Question: I'm configured the Play 1.3 application to use four databases (on three different servers).
There was a problem of leakage connections, this problem has been partially solved, I wrote about this -
<URL>
Now I configure c3p0 connection pool and would like to know how to do it properly.
I created 'c3p0.properties' file inside 'conf' directory.
c3p0.properties:
'''
...
c3p0.acquireIncrement=5
c3p0.maxIdleTime=60
c3p0.maxIdleTimeExcessConnections=10
c3p0.maxPoolSize=200
c3p0.minPoolSize=20
c3p0.numHelperThreads=6
c3p0.unreturnedConnectionTimeout=30
...
'''
In the file application.conf I commented the connection pool settings:
'''
...
# db.hardwareLayer.pool.timeout=10000
# db.hardwareLayer.pool.maxSize=500
# db.hardwareLayer.pool.minSize=100
# db.applicationLayer.pool.timeout=10000
# db.applicationLayer.pool.maxSize=500
# db.applicationLayer.pool.minSize=100
...
etc
'''
Now I read my configurations(just for testing):
'''
ComboPooledDataSource local = (ComboPooledDataSource) DB.datasource;
Logger.info("MaxConnectionAge: " +
local.getMaxConnectionAge());
Logger.info("MaxPoolSize: " +
local.getMaxPoolSize());
Logger.info("NumConnectionsAllUsers: " +
local.getNumConnectionsAllUsers());
Logger.info("NumConnectionsDefaultUsers: " +
local.getNumConnectionsDefaultUser());
Logger.info("NumBusyConnectionsAllUsers: " +
local.getNumBusyConnectionsAllUsers());
Logger.info("NumBusyConnectionsDefaultUser: " +
local.getNumBusyConnectionsDefaultUser());
Logger.info("LastCheckinFailureDefaultUser: " +
local.getLastCheckinFailureDefaultUser());
Logger.info("NumFailedCheckinsDefaultUser: " +
local.getNumFailedCheckinsDefaultUser());
Logger.info("NumFailedCheckoutsDefaultUser: " +
local.getNumFailedCheckoutsDefaultUser());
Logger.info("NumIdleConnectionsAllUser: " +
local.getNumIdleConnectionsAllUsers());
Logger.info("NumIdleConnectionsDefaultUser: " +
local.getNumIdleConnectionsDefaultUser());
Logger.info("UnreturnedConnectionTimeout: " +
local.getUnreturnedConnectionTimeout());
Logger.info("NumUnclosedOrphanedConnectionsAllUsers: " +
local.getNumUnclosedOrphanedConnectionsAllUsers());
Logger.info("NumUnclosedOrphanedConnectionsDefaultUsers: " +
local.getNumUnclosedOrphanedConnectionsDefaultUser());
'''
This gives:
'''
20:10:04,432 INFO ~ MaxConnectionAge: 0
20:10:04,432 INFO ~ MaxPoolSize: 30
20:10:04,432 INFO ~ NumConnectionsAllUsers: 1
20:10:04,432 INFO ~ NumConnectionsDefaultUsers: 1
20:10:04,432 INFO ~ NumBusyConnectionsAllUsers: 1
20:10:04,432 INFO ~ NumBusyConnectionsDefaultUser: 1
20:10:04,432 INFO ~ LastCheckinFailureDefaultUser: null
20:10:04,432 INFO ~ NumFailedCheckinsDefaultUser: 0
20:10:04,432 INFO ~ NumFailedCheckoutsDefaultUser: 0
20:10:04,432 INFO ~ NumIdleConnectionsAllUser: 0
20:10:04,432 INFO ~ NumIdleConnectionsDefaultUser: 0
20:10:04,432 INFO ~ UnreturnedConnectionTimeout: 30
20:10:04,432 INFO ~ NumUnclosedOrphanedConnectionsAllUsers: 0
20:10:04,432 INFO ~ NumUnclosedOrphanedConnectionsDefaultUsers: 0
'''
Almost all settings is default except 'unreturnedConnectionTimeout', which I set up in the file c3p0.properties.
The default settings are defined in the source code of the framework -
Relevant part of the <URL>:
'''
ComboPooledDataSource ds = new ComboPooledDataSource();
ds.setDriverClass(p.getProperty(propsPrefix+".driver"));
ds.setJdbcUrl(p.getProperty(propsPrefix + ".url"));
ds.setUser(p.getProperty(propsPrefix + ".user"));
ds.setPassword(p.getProperty(propsPrefix + ".pass"));
ds.setAcquireRetryAttempts(10);
ds.setCheckoutTimeout(Integer.parseInt(p.getProperty(propsPrefix + ".pool.timeout", "5000")));
ds.setBreakAfterAcquireFailure(false);
ds.setMaxPoolSize(Integer.parseInt(p.getProperty(propsPrefix + ".pool.maxSize", "30")));
ds.setMinPoolSize(Integer.parseInt(p.getProperty(propsPrefix + ".pool.minSize", "1")));
ds.setMaxIdleTimeExcessConnections(Integer.parseInt(p.getProperty(propsPrefix + ".pool.maxIdleTimeExcessConnections", "0")));
ds.setIdleConnectionTestPeriod(10);
ds.setTestConnectionOnCheckin(true);
'''
Then I check the connection pool:
'''
SELECT
dbExecConnections.session_id,
dbExecSessions.status,
/*client_net_address,*/
program_name,
host_process_id,
login_name
FROM
sys.dm_exec_connections dbExecConnections
JOIN sys.dm_exec_sessions dbExecSessions
ON dbExecConnections.session_id = dbExecSessions.session_id
CROSS APPLY sys.dm_exec_sql_text(dbExecConnections.most_recent_sql_handle) AS dest
'''

Then I make a small DDoS attacks on my application. Failures alternates with normal works of the applications and after some time the system is stabilizes (due to parameter 'unreturnedConnectionTimeout'):
'''
20:29:32,317 ERROR ~ An attempt by a client to checkout a Connection has timed o
ut.
20:29:32,363 ERROR ~
@6mebbn9f8
Internal Server Error (500) for request POST /api/devices/kladr/levelthree
Oops: PersistenceException
An unexpected error occured caused by exception PersistenceException: org.hibern
ate.exception.GenericJDBCException: Could not open connection
play.exceptions.UnexpectedException: Unexpected Error
at play.Invoker$Invocation.onException(Invoker.java:244)
at play.Invoker$Invocation.run(Invoker.java:306)
... 14 more
20:29:39,520 DEBUG ~ select kladr0_.CODE as CODE1_0_, kladr0_.GNIMB as GNIMB2_0_
, kladr0_.[INDEX] as INDEX3_0_, kladr0_.NAME as NAME4_0_, kladr0_.OCATD as OCATD
5_0_, kladr0_.SOCR as SOCR6_0_, kladr0_.Status as Status7_0_, kladr0_.UNO as UNO
8_0_ from KLADR kladr0_ where kladr0_.CODE like '%63023_00____%'
20:29:40,227 DEBUG ~ select kladr0_.CODE as CODE1_0_, kladr0_.GNIMB as GNIMB2_0_
, kladr0_.[INDEX] as INDEX3_0_, kladr0_.NAME as NAME4_0_, kladr0_.OCATD as OCATD
5_0_, kladr0_.SOCR as SOCR6_0_, kladr0_.Status as Status7_0_, kladr0_.UNO as UNO
8_0_ from KLADR kladr0_ where kladr0_.CODE like '%63024_00____%'
20:29:45,900 WARN ~ SQL Error: 0, SQLState: null
20:29:45,900 ERROR ~ An attempt by a client to checkout a Connection has timed o
ut.
20:29:45,932 ERROR ~
@6mebbn9fa
Internal Server Error (500) for request POST /api/devices/kladr/levelthree
Oops: PersistenceException
An unexpected error occured caused by exception PersistenceException: org.hibern
ate.exception.GenericJDBCException: Could not open connection
play.exceptions.UnexpectedException: Unexpected Error
at play.Invoker$Invocation.onException(Invoker.java:244)
... 14 more
20:29:46,236 DEBUG ~ select kladr0_.CODE as CODE1_0_, kladr0_.GNIMB as GNIMB2_0_
, kladr0_.[INDEX] as INDEX3_0_, kladr0_.NAME as NAME4_0_, kladr0_.OCATD as OCATD
5_0_, kladr0_.SOCR as SOCR6_0_, kladr0_.Status as Status7_0_, kladr0_.UNO as UNO
8_0_ from KLADR kladr0_ where kladr0_.CODE like '%63026_00____%'
20:29:52,873 DEBUG ~ select kladr0_.CODE as CODE1_0_, kladr0_.GNIMB as GNIMB2_0_
, kladr0_.[INDEX] as INDEX3_0_, kladr0_.NAME as NAME4_0_, kladr0_.OCATD as OCATD
5_0_, kladr0_.SOCR as SOCR6_0_, kladr0_.Status as Status7_0_, kladr0_.UNO as UNO
8_0_ from KLADR kladr0_ where kladr0_.CODE like '%63027_00____%'
20:29:53,491 DEBUG ~ select kladr0_.CODE as CODE1_0_, kladr0_.GNIMB as GNIMB2_0_
, kladr0_.[INDEX] as INDEX3_0_, kladr0_.NAME as NAME4_0_, kladr0_.OCATD as OCATD
5_0_, kladr0_.SOCR as SOCR6_0_, kladr0_.Status as Status7_0_, kladr0_.UNO as UNO
8_0_ from KLADR kladr0_ where kladr0_.CODE like '%63028_00____%'
20:29:54,090 DEBUG ~ select kladr0_.CODE as CODE1_0_, kladr0_.GNIMB as GNIMB2_0_
, kladr0_.[INDEX] as INDEX3_0_, kladr0_.NAME as NAME4_0_, kladr0_.OCATD as OCATD
'''
All this is good.
But how to collect all the necessary configurations in one file? If I uncomment pool settings in application.conf:
'''
20:32:44,908 INFO ~ MaxConnectionAge: 0
20:32:44,908 INFO ~ MaxPoolSize: 500
20:32:44,909 INFO ~ NumConnectionsAllUsers: 100
20:32:44,909 INFO ~ NumConnectionsDefaultUsers: 100
20:32:44,910 INFO ~ NumBusyConnectionsAllUsers: 15
20:32:44,910 INFO ~ NumBusyConnectionsDefaultUser: 15
20:32:44,910 INFO ~ LastCheckinFailureDefaultUser: null
20:32:44,910 INFO ~ NumFailedCheckinsDefaultUser: 0
20:32:44,910 INFO ~ NumFailedCheckoutsDefaultUser: 0
20:32:44,910 INFO ~ NumIdleConnectionsAllUser: 85
20:32:44,910 INFO ~ NumIdleConnectionsDefaultUser: 85
20:32:44,910 INFO ~ UnreturnedConnectionTimeout: 30
20:32:44,910 INFO ~ NumUnclosedOrphanedConnectionsAllUsers: 0
20:32:44,910 INFO ~ NumUnclosedOrphanedConnectionsDefaultUsers: 0
'''
Some settings are read from application.conf, some from c3p0.properties.
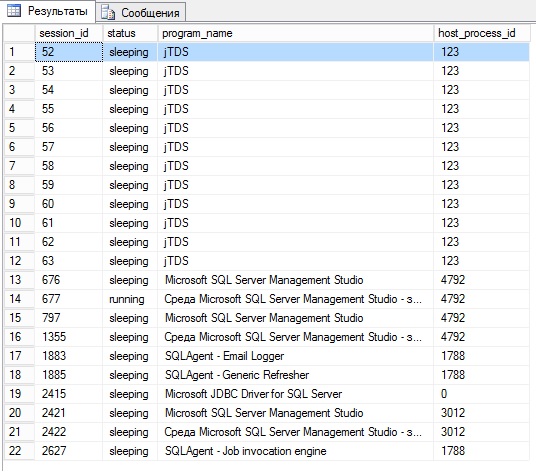
Answer: Play 1.x only supports configuring a subset of the c3p0 options via application.conf. If you want non defaults for any others then you are going to have to maintain a c3p0.properties file.
Due to c3p0's <URL> and the fact that Play programmatically sets the properties that be configured with application.conf - you can't use the c3p0.properties file to set the Play supported options.
So - for the configuration you are attempting to implement you will need to maintain datasource configuration settings in both files (or fork Play to get what you want).